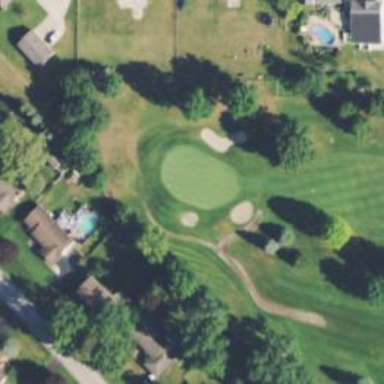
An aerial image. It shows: Pathway for golfing.